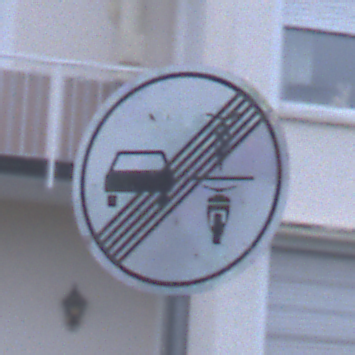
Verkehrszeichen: EndeVerbotUeberholenEinspurigeFahrzeuge
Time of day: SunriseSunset
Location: Outdoor (Urban)
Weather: PartlyCloudy
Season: NotSpecified
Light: Natural